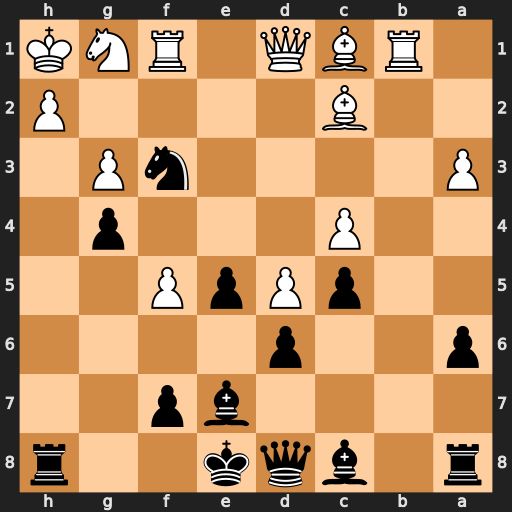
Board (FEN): r1bqk2r/4bp2/p2p4/2pPpP2/2P3p1/P4nP1/2B4P/1RBQ1RNK
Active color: b
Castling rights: kq
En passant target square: -
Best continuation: Rxh2#